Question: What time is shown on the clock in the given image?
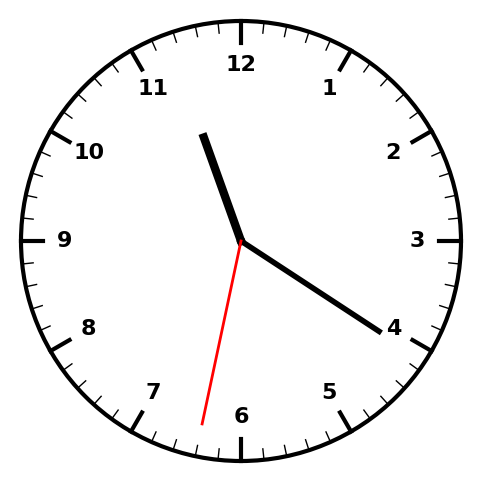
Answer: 11:20:32